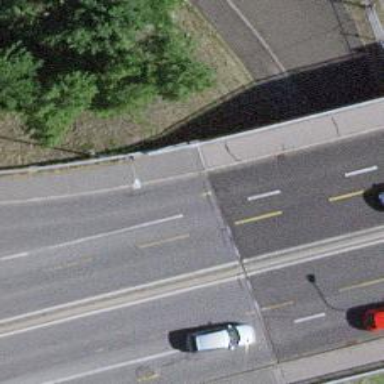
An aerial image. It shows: Primary highway bridge with asphalt surface and separate sidewalk. The bridge has dedicated busway.